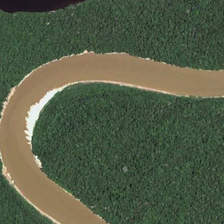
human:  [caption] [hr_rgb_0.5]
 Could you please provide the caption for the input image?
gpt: the saddle shaped river is next to a limpid river .

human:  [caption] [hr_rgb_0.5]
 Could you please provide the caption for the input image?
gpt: white spray stirred at the turning area of the river .

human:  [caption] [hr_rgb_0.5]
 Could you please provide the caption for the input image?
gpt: it is a curved yellow river passing by the peaceful green forest .

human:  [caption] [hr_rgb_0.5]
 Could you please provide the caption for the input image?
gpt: the saddle shaped river is next to a limpid river .

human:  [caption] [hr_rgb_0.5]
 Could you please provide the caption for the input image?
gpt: many green trees are in two sides of a curved yellow river .